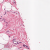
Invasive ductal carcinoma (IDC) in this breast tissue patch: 0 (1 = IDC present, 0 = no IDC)